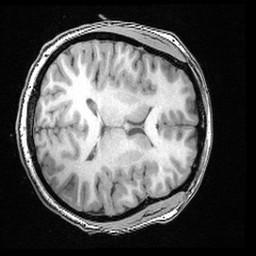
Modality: T1w
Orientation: axial
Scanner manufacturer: ge
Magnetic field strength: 3 T
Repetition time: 0.008572 s
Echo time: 0.003384 s